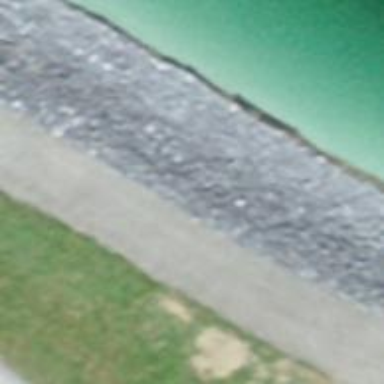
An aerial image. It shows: Gravel path with excellent visibility for trails.